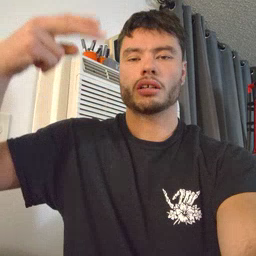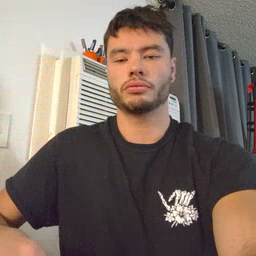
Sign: high